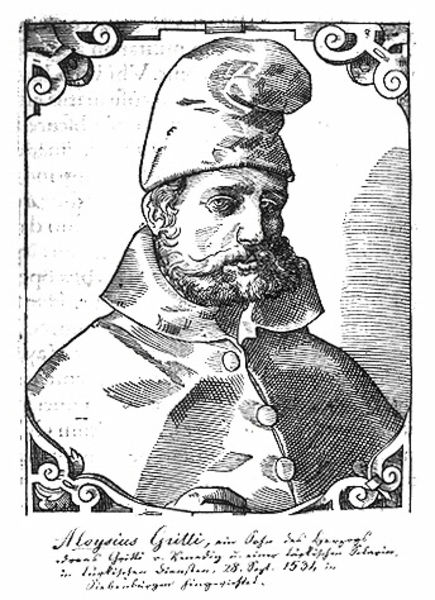
Titel: Bildnis des Alvise Gritti
Künstler: Tobias Stimmer
Institution: (Seriendruck)
Schlagwörter: feder, mann, schatten, umhang, frankreich, grau, hut, mund, nase, ohr, profil, schwarz, weiss, blick, haube, mode, muster, ornament, bart, mütze, schnurrbart, augen, gesicht, kragen, rahmen, vollbart, bildnis, herr, portrait, porträt, auge, geistlicher, gewand, kutte, mantel, blatt, frontal, knopf, locken, ohren, rund, holzschnitt, schrift, papier, rahmung, italien, grafik, graphik, linien, französisch, papst, bordüre, inschrift, ornamente, verzierung, knöpfe, striche, name, tusche, beruf, buch, druck, schnitt, schraffur, radierung, schrafur, stich, revolution, text, beschriftung, bleistift, krause, holzschnit, buchdruck, buchseite, jahr, pfarrer, halbprofil, voluten, priester, zipfelmütze, zwerg, kupferstich, jakobiner, franzose, koller, schlapphut, datiert, seriendruck, mantilla, phrygische mütze, jacobiner, radiert, pelerine, collar, jakobinermütze, freiheitsmptze, aloysisus, schlumpf, frenzösische revolution, alogius, durchgedrückt, priofil, gilli, nstich, zeifchnung